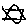
Label: star